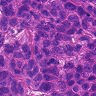
Metastatic tissue present: yes